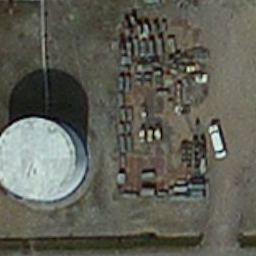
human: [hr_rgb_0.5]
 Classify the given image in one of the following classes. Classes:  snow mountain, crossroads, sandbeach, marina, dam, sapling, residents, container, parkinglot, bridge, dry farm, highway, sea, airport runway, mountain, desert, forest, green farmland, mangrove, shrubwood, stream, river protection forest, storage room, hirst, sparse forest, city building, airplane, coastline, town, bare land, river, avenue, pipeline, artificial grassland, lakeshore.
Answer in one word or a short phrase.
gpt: storage room